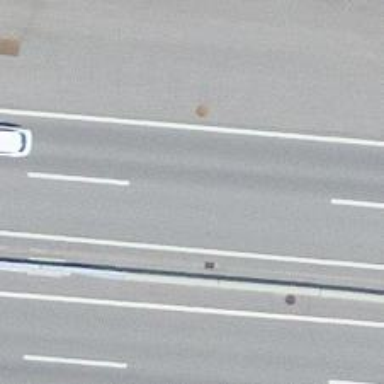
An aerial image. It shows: Asphalt motorway.